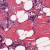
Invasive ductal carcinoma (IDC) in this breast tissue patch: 1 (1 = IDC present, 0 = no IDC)